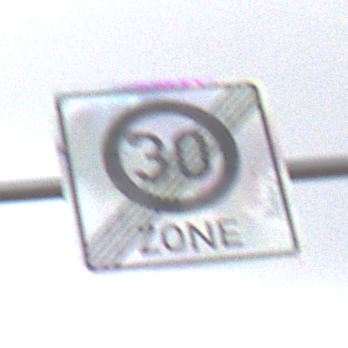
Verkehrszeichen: EndeZone30
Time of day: Midday
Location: Outdoor (Nature)
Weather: PartlyCloudy
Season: NotSpecified
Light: Natural